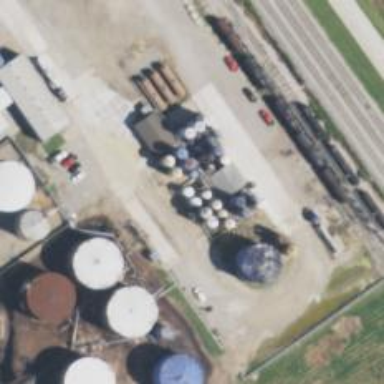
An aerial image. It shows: Storage tank that is man-made.